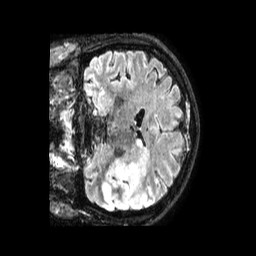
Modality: FLAIR
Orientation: coronal
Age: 41
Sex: male
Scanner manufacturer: philips
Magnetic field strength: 3 T
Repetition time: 4.8 s
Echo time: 0.34 s